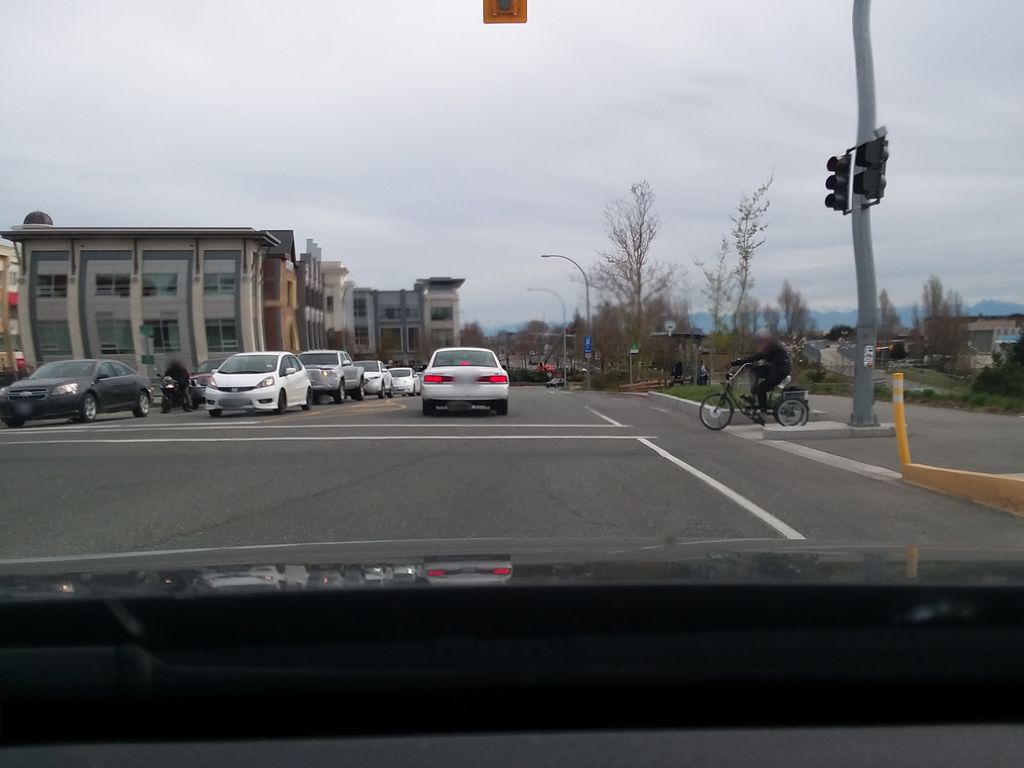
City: victoria